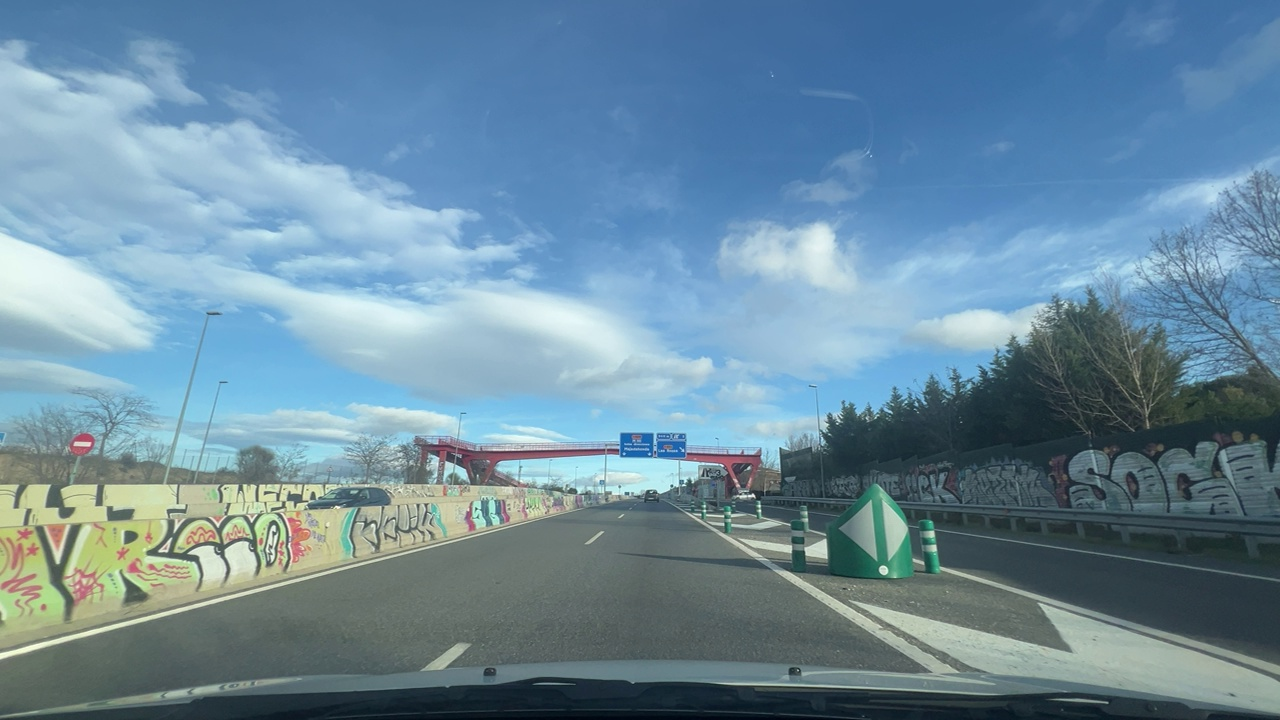
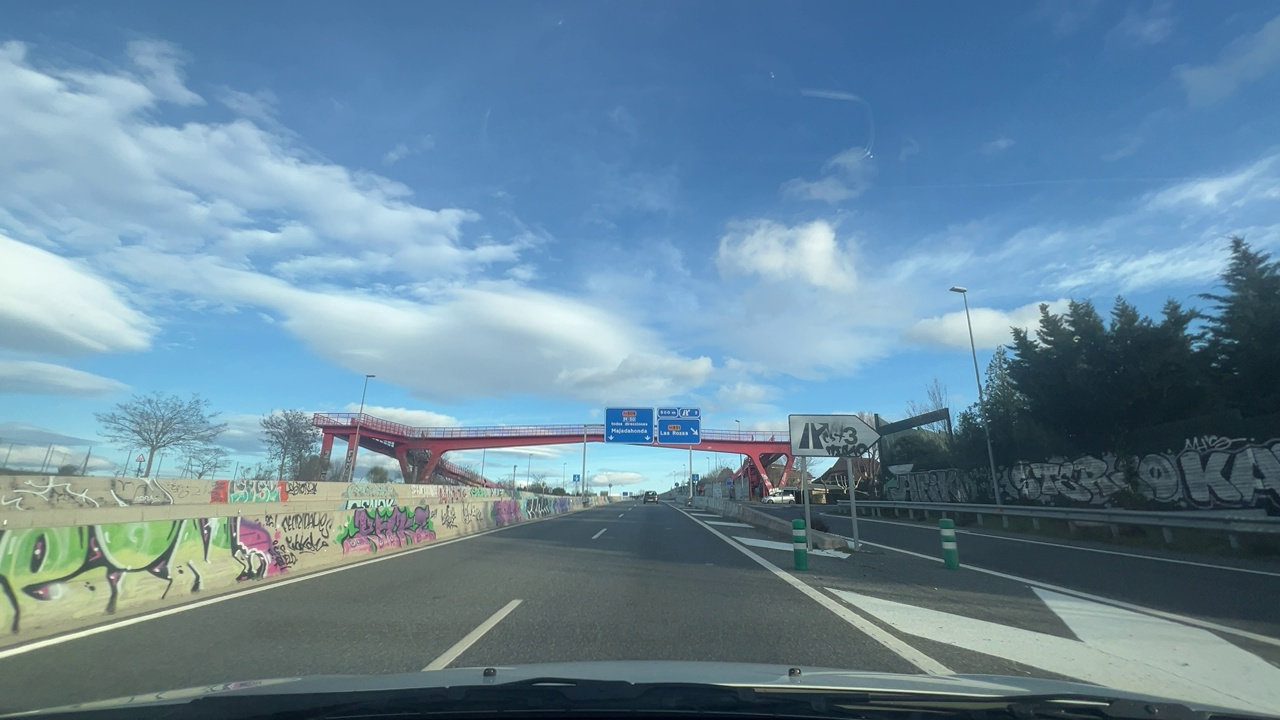
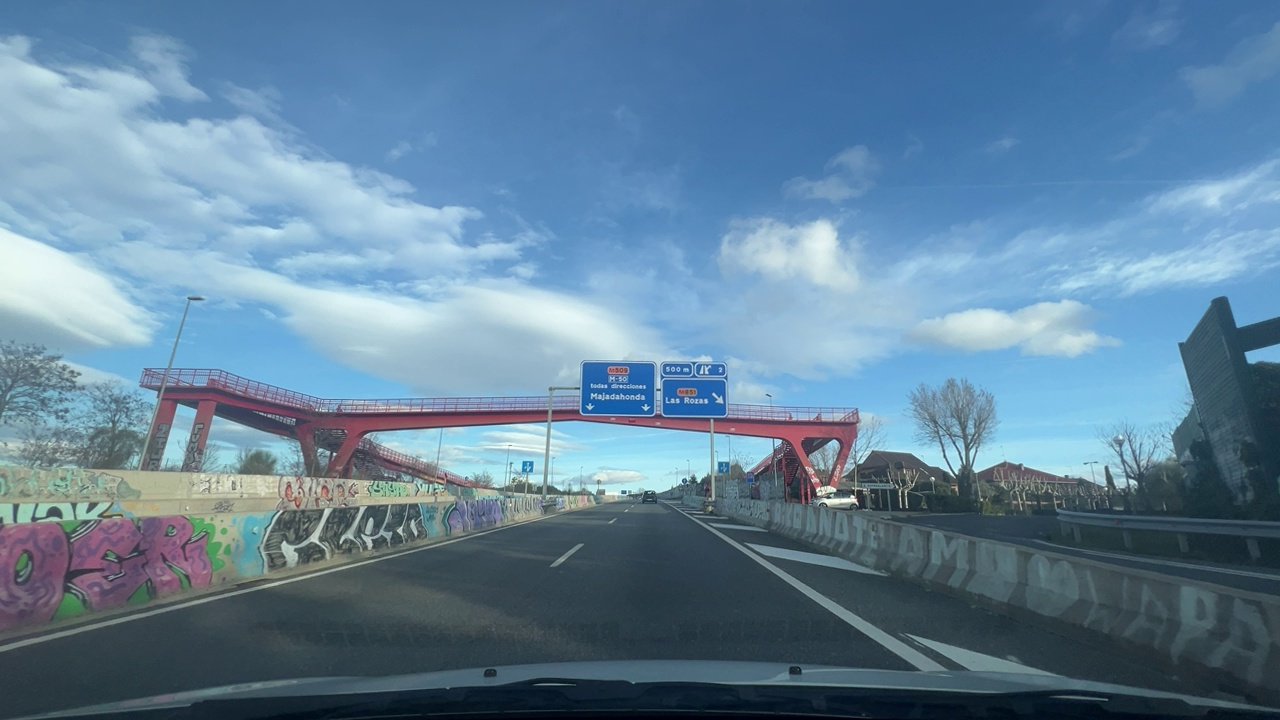
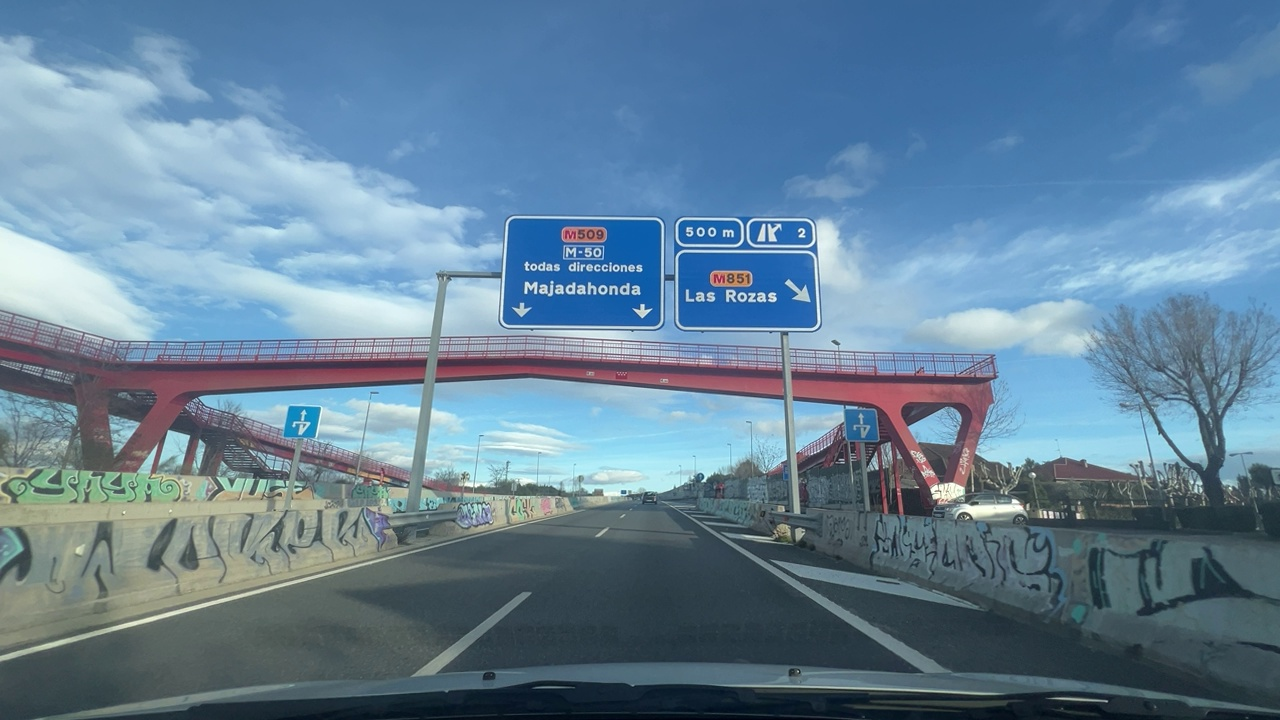
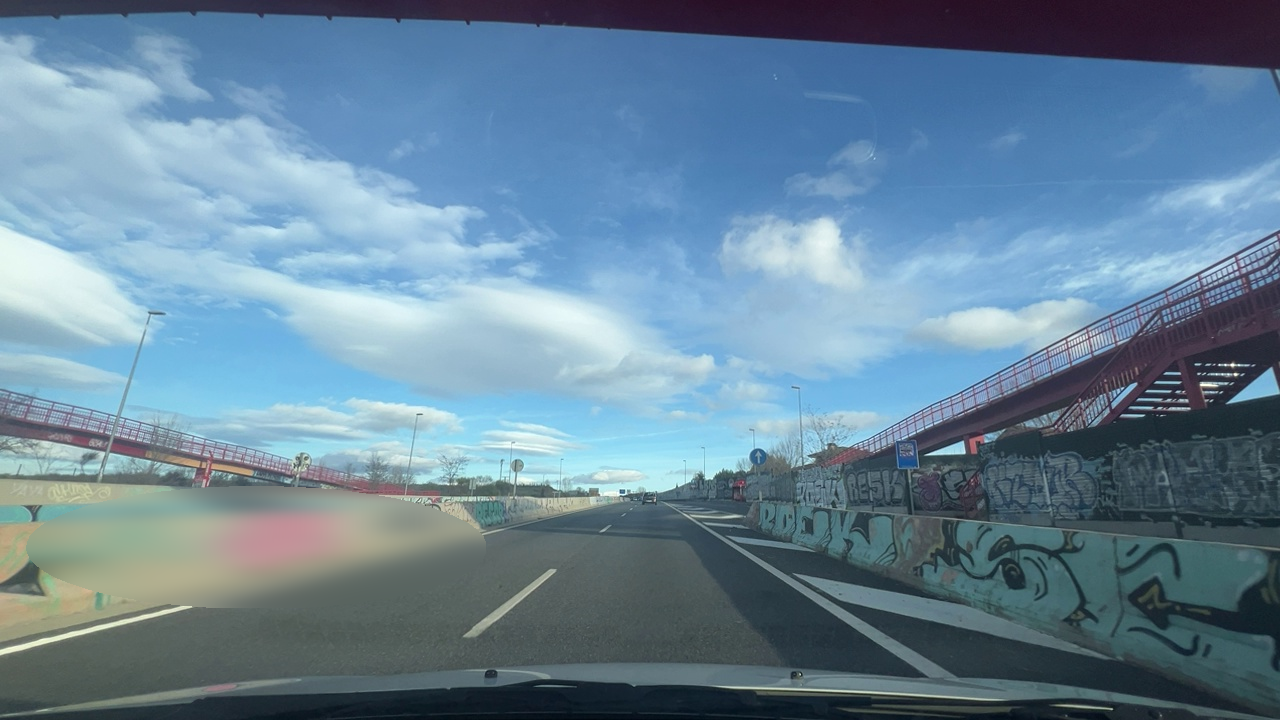
Situation: empty
Question: Has a vehicle merged into the ego lane directly ahead of the ego vehicle without any intermediate vehicle?
Answer: No
Reasoning: There is no vehicle ahead of the ego vehicle

Situation: empty
Question: Is the ego vehicle currently inside a roundabout?
Answer: No
Reasoning: The ego vehicle is in a two lane road

Situation: empty
Question: Is the ego vehicle currently within an intersection?
Answer: No
Reasoning: The ego vehicle is in a two lane road

Situation: empty
Question: Is any vehicle partially overlapping the lane boundary markings of the ego lane?
Answer: No
Reasoning: There are no vehicles overlapping the lane boundary markings of the ego lane